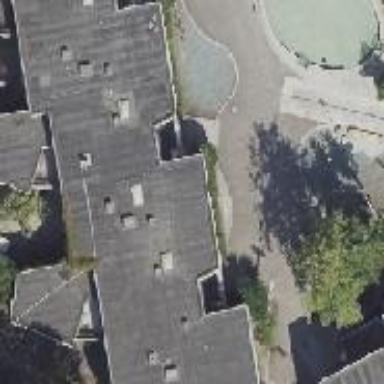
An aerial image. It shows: Dormitory building.